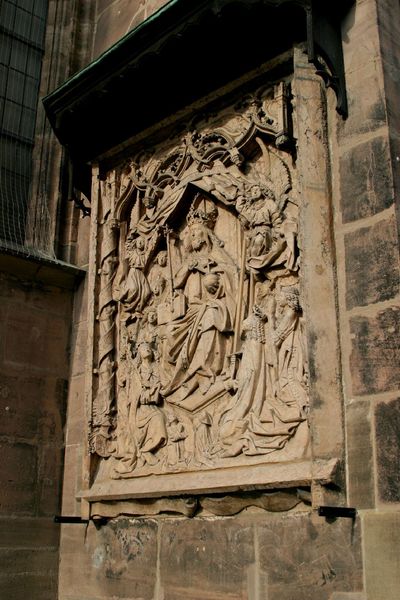
Titel: Epitaph für Kanz Horn und Barbara Krell am Hallenchor von St. Lorenz in Nürnberg
Künstler: Hans Valkenauer
Standort: Nürnberg, St. Lorenz (EU - D - B)
Schlagwörter: gott, mann, schatten, umhang, menschen, sitzen, fenster, licht, männer, säulen, dach, wand, falten, sockel, stein, steine, vorhang, gitter, kirche, figur, sitzend, adel, gotik, krone, engel, skulptur, relief, farbig, welle, ecke, stab, mauer, vorsprung, könig, thron, plastik, platte, foto, bögen, fugen, außen, buch, kreuz, knien, herrscher, kathedrale, sims, heiligenschein, quader, sandstein, gotisch, christus, jesus, jesus christus, baldachin, heilige, fresko, verehrung, jünger, bänder, heilig, maria, hofstaat, zepter, szepter, weltkugel, jesuskind, stifter, thronend, wandrelief